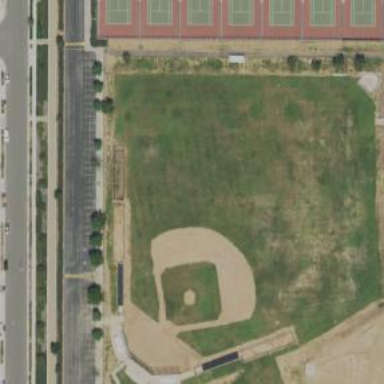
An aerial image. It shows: Baseball pitch for leisure land activities.